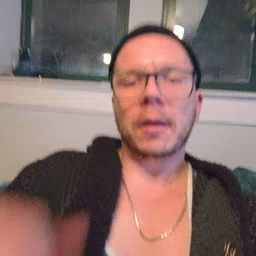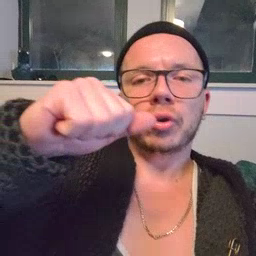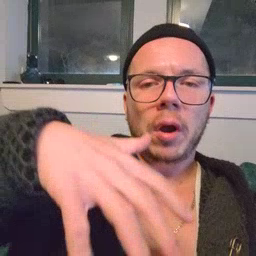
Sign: drop